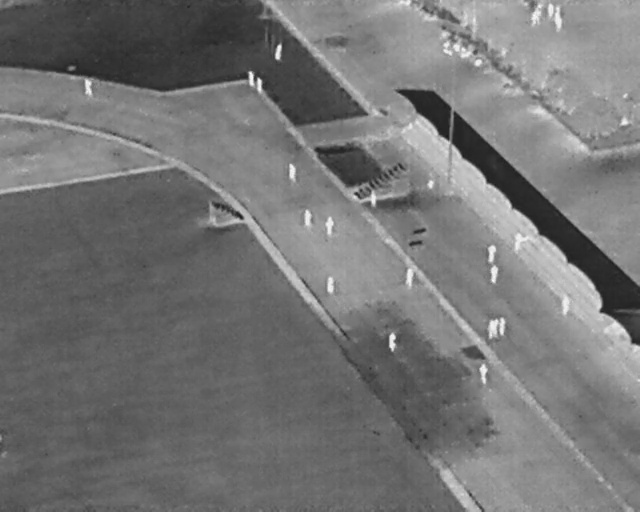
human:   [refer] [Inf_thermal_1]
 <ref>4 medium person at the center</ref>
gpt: <box>[[59, 65, 62, 67, 2], [62, 53, 65, 55, 2], [50, 54, 53, 56, 2], [49, 43, 53, 45, 2]]</box>

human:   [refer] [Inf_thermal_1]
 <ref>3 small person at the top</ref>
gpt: <box>[[37, 14, 40, 16, 2], [38, 15, 41, 17, 2], [42, 9, 45, 10, 2]]</box>

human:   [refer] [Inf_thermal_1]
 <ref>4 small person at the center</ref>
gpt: <box>[[44, 32, 47, 34, 2], [46, 41, 49, 43, 2], [57, 38, 59, 39, 2], [65, 34, 68, 35, 2]]</box>

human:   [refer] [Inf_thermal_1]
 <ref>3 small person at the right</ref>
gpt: <box>[[75, 63, 78, 64, 2], [75, 63, 79, 64, 2], [76, 62, 79, 64, 2]]</box>

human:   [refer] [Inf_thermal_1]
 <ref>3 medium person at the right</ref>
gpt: <box>[[86, 58, 90, 60, 2], [75, 52, 78, 54, 2], [75, 48, 78, 50, 2]]</box>